Interaction volume radius: 5 \u00c5
Interaction volume height: 45 \u00c5
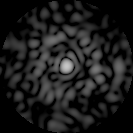
Disorder parameter: 0.8118